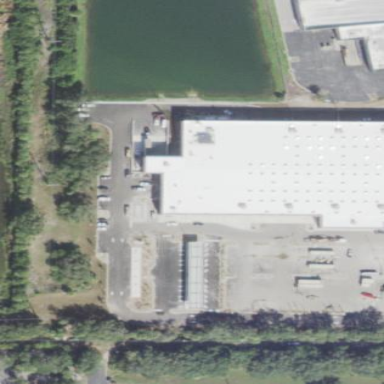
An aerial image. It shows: Wholesale shop housed in building.